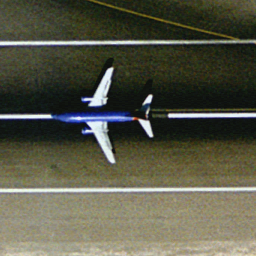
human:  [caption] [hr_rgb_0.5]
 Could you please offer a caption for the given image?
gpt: An airplane with blue fuselage is taxing on the runway .

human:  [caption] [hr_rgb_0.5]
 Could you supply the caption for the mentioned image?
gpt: A blue airplane is taxing on the runway .

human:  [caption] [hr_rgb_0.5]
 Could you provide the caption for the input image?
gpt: An airplane is taxiing on the runway .

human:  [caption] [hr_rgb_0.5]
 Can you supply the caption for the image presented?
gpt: There is an airplane on the runway .

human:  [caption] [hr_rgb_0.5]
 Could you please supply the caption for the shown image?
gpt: An airplane with blue fuselage is taxing on the runway .